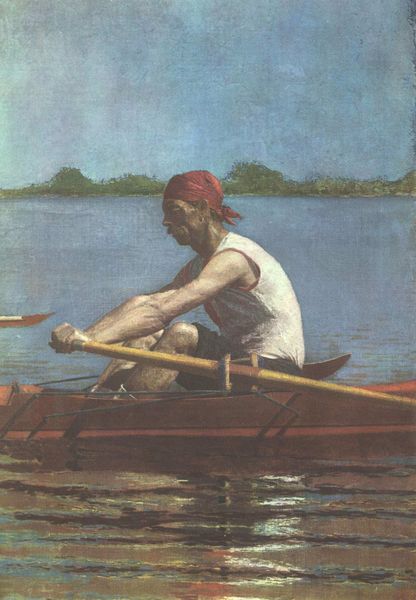
Titel: John Biglen am Ruder seines Einers
Künstler: Thomas Eakins
Standort: New Haven (Connecticut)
Institution: Yale University Art Gallery
Schlagwörter: blau, gemälde, himmel, kopf, mann, meer, schatten, wasser, weiß, wolken, aquarell, bäume, fluss, grün, impressionismus, landschaft, see, teich, ufer, abend, ausschnitt, braun, grau, hell, holz, licht, ohr, ohrring, rücken, schwarz, vordergrund, rot, tuch, wiese, hochformat, malerei, bart, hemd, hose, kappe, mütze, schnurrbart, arm, arme, mensch, spiegel, öl, horizont, hügel, kalt, spiegelung, büsche, gebüsch, gewässer, sonne, sträucher, insel, realismus, pflanzen, kontrast, wald, boot, kahn, paddel, ruder, beine, kopfbedeckung, küste, sommer, welle, wellen, ruhe, man, naturalismus, spiegelbild, fischer, berge, gebirge, hitze, modern, bergkette, farbe, weis, ziehen, training, ölgemälde, wogen, kopftuch, anstrengung, kraft, muskeln, realistisch, reflexe, riemen, ruderboot, ruderer, rudern, sport, tshirt, wettkampf, socken, knie, fotorealistisch, schnauzbart, schnauzer, segeln, segler, fotorealismus, unterhemd, kanu, kniee, rennen, regatta, eiss, blua, blauer himmel, muskel, balu, wei?, reflex, kräftig, sportler, stärke, sieger, sonnentag, muskulatur, führung, shirt, doppel, paddeln, bott, wettbewerb, paddelboot, wettrennen, angestrengt, horizon, einer, ellen, pullen, pirat, olken, trikot, chavanne, kajak, tabuwort, nordisch, paddler, muskelshirt, muskelspiel, wassersport, dern, streucher, skulls, bandau, frauenrudern, kanute, rotes kopftuch, t, b#ume, piratenkopftuch